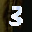
Label: 3